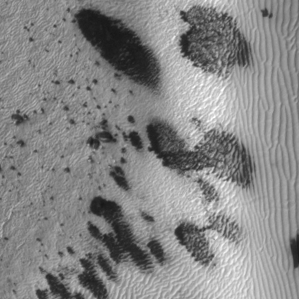
Label: frost